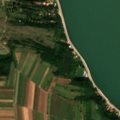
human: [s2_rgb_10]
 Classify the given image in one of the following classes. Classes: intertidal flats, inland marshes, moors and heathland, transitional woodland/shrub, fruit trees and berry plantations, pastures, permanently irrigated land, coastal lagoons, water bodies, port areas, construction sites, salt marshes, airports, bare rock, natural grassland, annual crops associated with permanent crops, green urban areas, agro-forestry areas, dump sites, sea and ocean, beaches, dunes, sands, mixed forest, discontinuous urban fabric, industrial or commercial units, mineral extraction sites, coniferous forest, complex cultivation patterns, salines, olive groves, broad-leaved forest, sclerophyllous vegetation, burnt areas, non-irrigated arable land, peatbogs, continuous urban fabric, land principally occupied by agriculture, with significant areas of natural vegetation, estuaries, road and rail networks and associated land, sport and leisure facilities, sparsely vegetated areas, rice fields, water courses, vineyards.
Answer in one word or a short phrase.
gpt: non-irrigated arable land, complex cultivation patterns, broad-leaved forest, transitional woodland/shrub, water courses